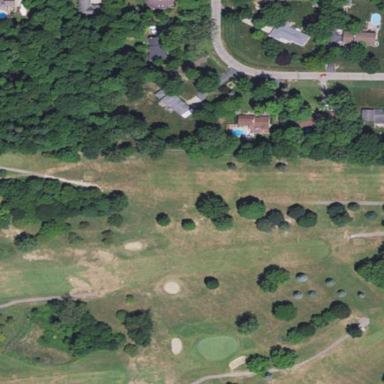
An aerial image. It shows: Area with grass used as rough in golf course.